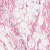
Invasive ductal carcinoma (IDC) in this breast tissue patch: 0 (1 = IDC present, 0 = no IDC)